Question:
Can red and blue outlined names be different. I have written the code below. Or if there is any better way.
'''
set_custom_cookies: function ( cookieName,cookieData,days ) {
if ( days ) {
var date = new Date();
date.setTime( date.getTime()+( days*24*60*60*1000 ) );
//cookie expiration date
var expires = "; expires="+date.toGMTString();
} else var expires = "";
//add cookie info
document.cookie = cookieName + "=" +cookieData + expires + "; path=/";
}
'''
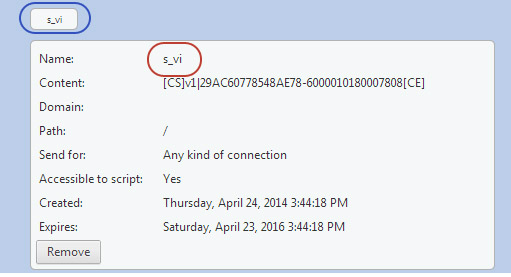
Answer: When you pass data to the function 'set_custom_cookies()' you send an argument 'cookieName'. This is the name of the cookie that you want to change. Call this something else.
'set_custom_cookies("myCustomName", cookieData, days);'